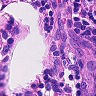
Metastatic tissue present: no